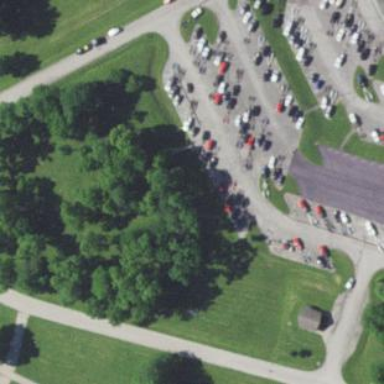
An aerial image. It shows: Paved parking area.